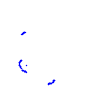
Particle: proton